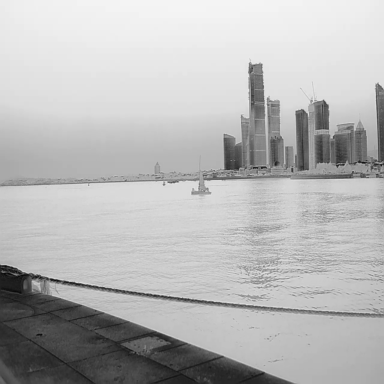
There is a sailboat in the infrared image.